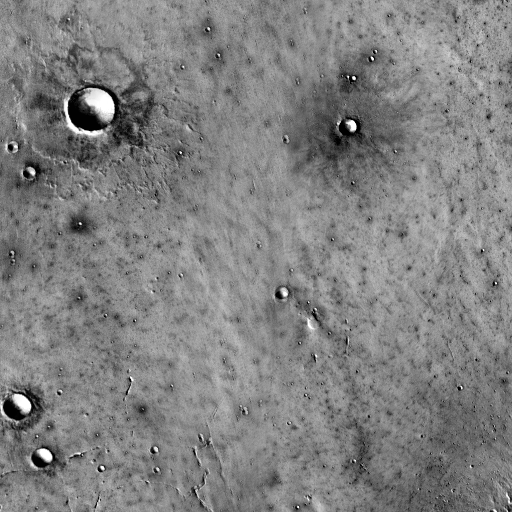
Crater classes present: Background, Other, Layered